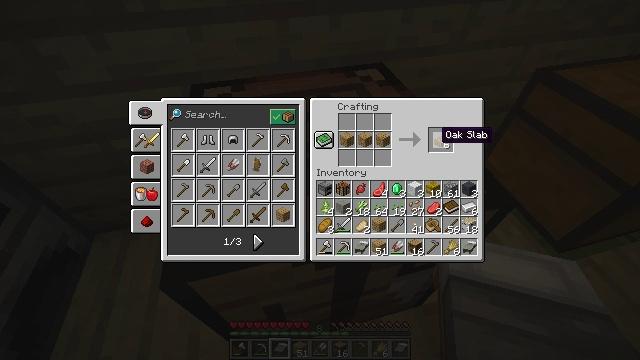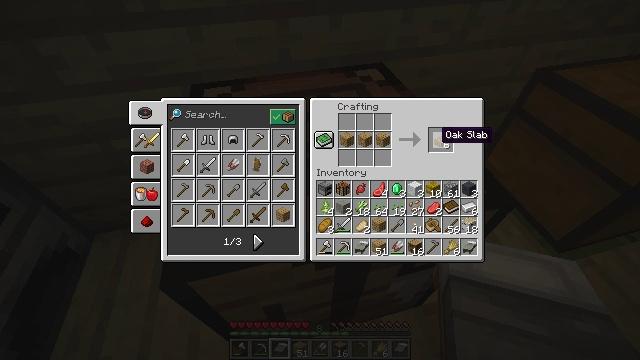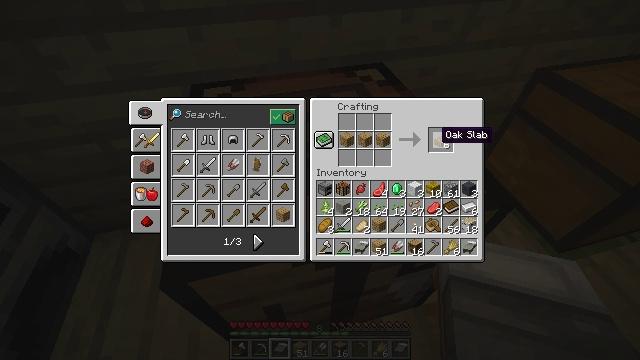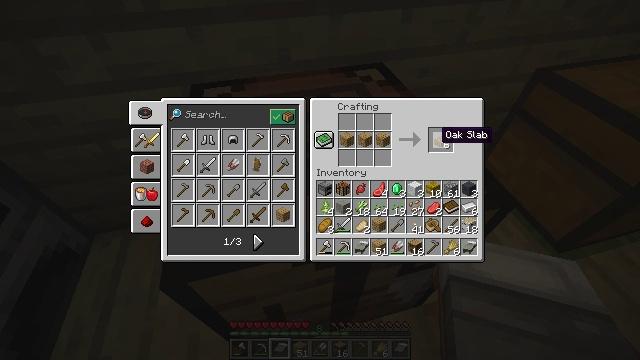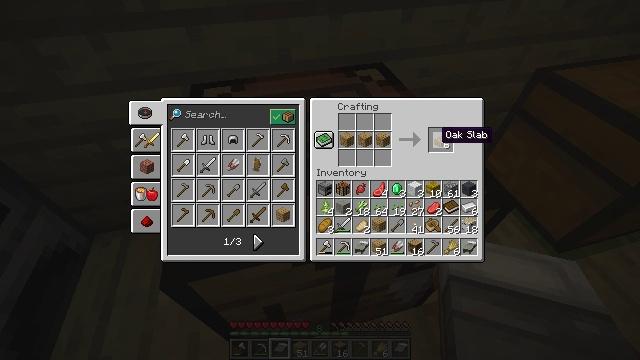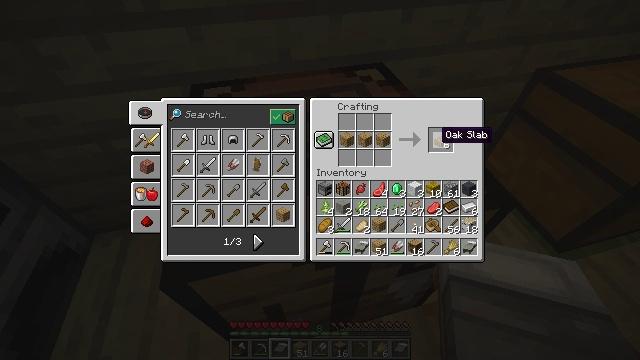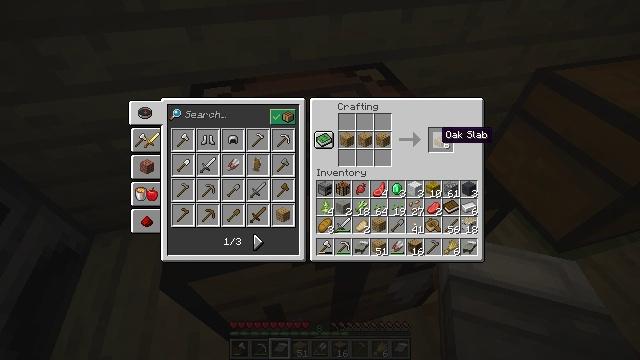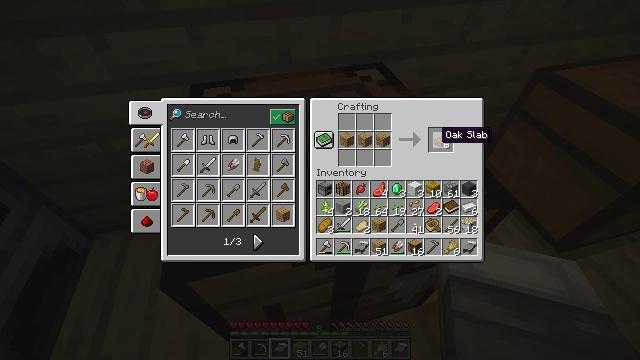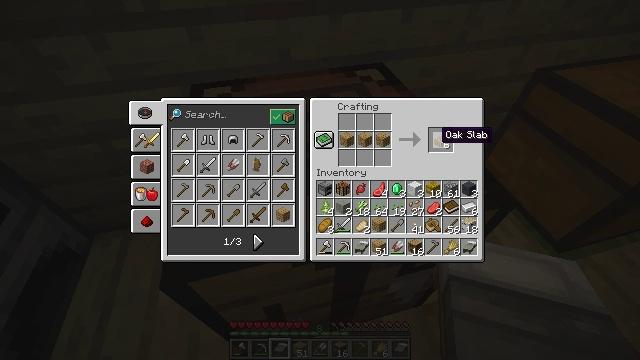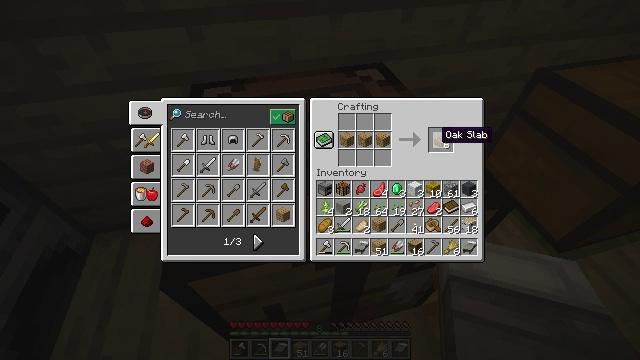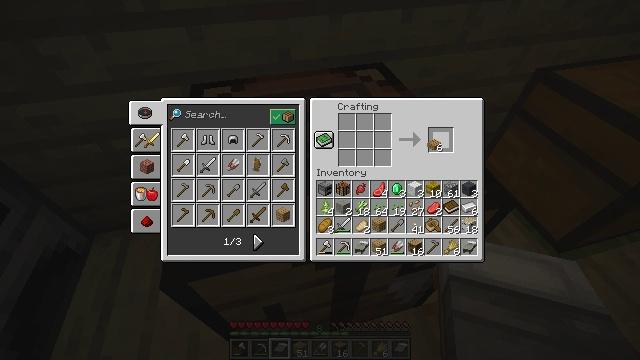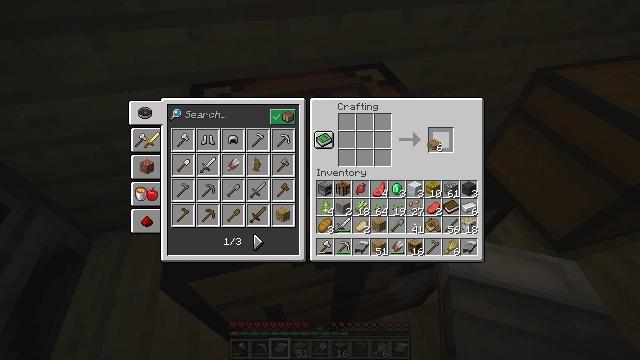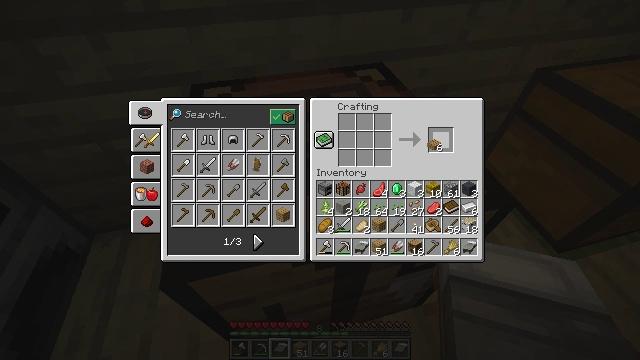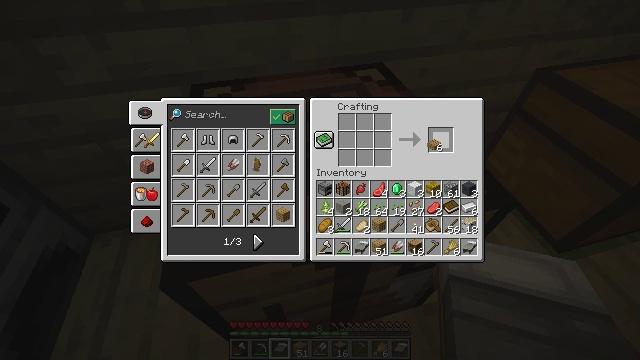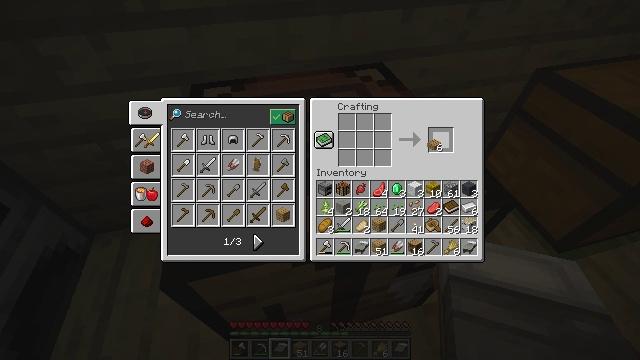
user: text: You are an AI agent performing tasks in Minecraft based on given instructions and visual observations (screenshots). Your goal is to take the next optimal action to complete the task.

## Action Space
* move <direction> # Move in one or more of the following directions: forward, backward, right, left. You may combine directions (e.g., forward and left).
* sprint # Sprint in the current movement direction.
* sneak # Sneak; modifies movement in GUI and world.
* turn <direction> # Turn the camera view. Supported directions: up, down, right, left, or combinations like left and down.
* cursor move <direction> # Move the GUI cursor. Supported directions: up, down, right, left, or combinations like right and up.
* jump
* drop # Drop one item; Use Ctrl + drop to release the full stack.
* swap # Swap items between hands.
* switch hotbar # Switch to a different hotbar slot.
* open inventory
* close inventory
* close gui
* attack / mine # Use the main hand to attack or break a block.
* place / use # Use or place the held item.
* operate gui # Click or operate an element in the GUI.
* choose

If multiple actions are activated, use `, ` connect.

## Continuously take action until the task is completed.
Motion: motion action
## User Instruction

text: Craft multiple oak slabs with planks.
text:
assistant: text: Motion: no_op
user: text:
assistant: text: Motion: no_op
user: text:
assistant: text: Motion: no_op
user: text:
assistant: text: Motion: no_op
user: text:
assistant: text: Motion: no_op
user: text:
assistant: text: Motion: no_op
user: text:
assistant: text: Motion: no_op
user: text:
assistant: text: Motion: no_op
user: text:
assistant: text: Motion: no_op
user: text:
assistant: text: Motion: operate gui
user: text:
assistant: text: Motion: operate gui
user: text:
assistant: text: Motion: no_op
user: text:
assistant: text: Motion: no_op
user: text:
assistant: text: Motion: no_op
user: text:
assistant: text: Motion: no_op